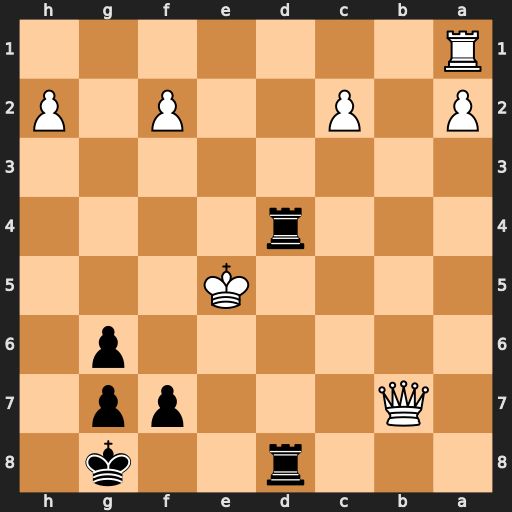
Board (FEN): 3r2k1/1Q3pp1/6p1/4K3/3r4/8/P1P2P1P/R7
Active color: b
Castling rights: -
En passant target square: -
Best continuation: f6+ Ke6 Re8+ Qe7 Re4+